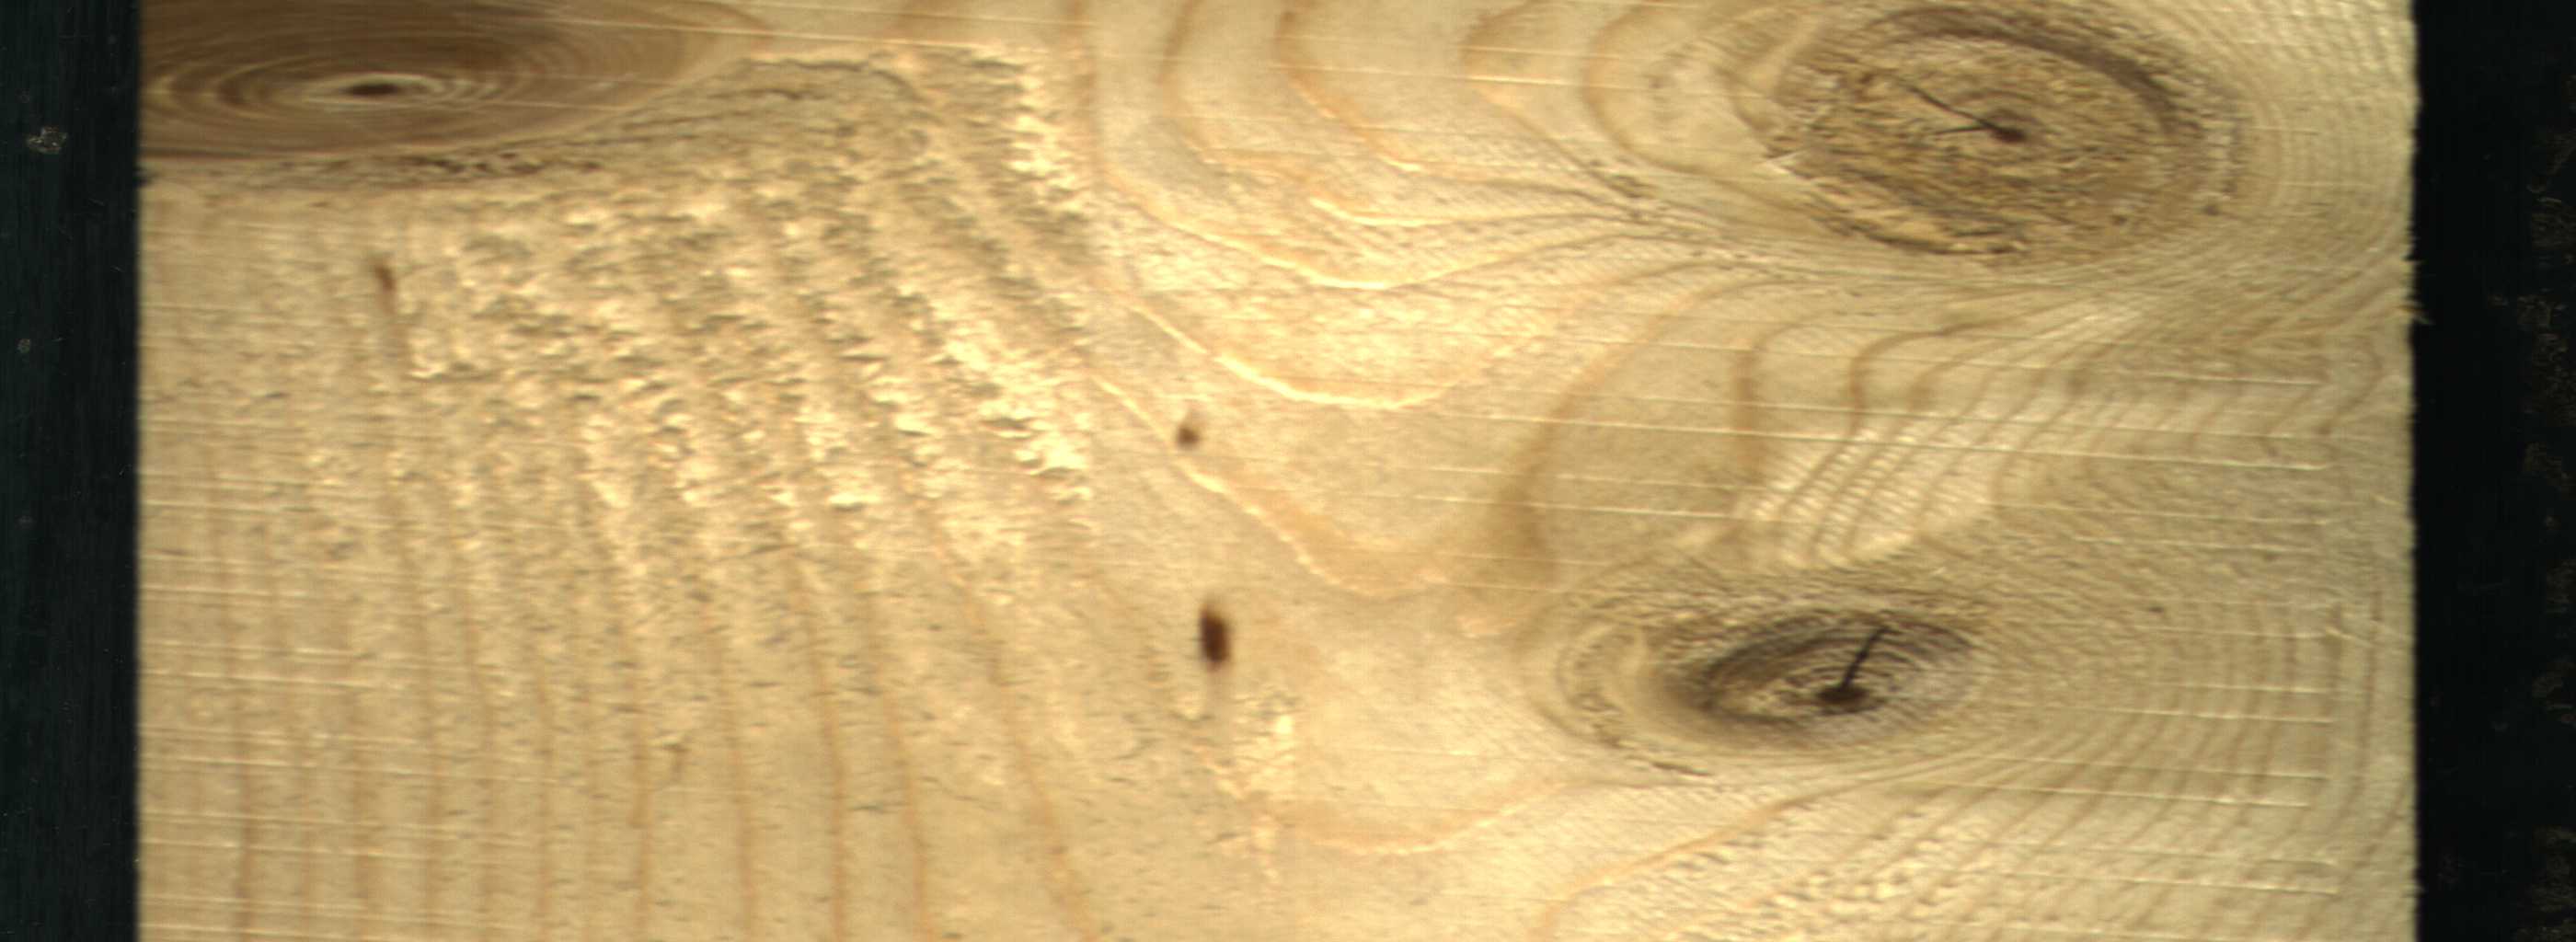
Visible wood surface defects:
resin
knot_with_crack
knot_with_crack
Live_Knot